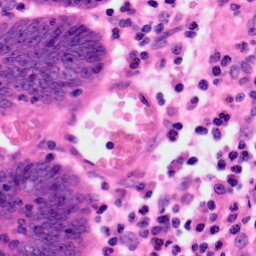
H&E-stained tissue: Colon